Question: I'm looking for a pure CSS solution to do the following: Given some HTML structure
'''
<div>
<div>[content 1]</div>
<div class="expanded">[some bigger content 2]</div>
<div>[content 3]</div>
<div>[content 4]</div>
</div>
'''
have it display like:
> [content 1] [content 3] [content 4][ s o m e b i g g e r c o n t e n t 2 ]
(edit: I've uploaded a screenshot of the solution of Illimar Pihlamae, this is about what I want)

I need the css to make the 'expanded' content . How do I do this, and is there a name for this technique?
I'd prefer a non-javascript solution.
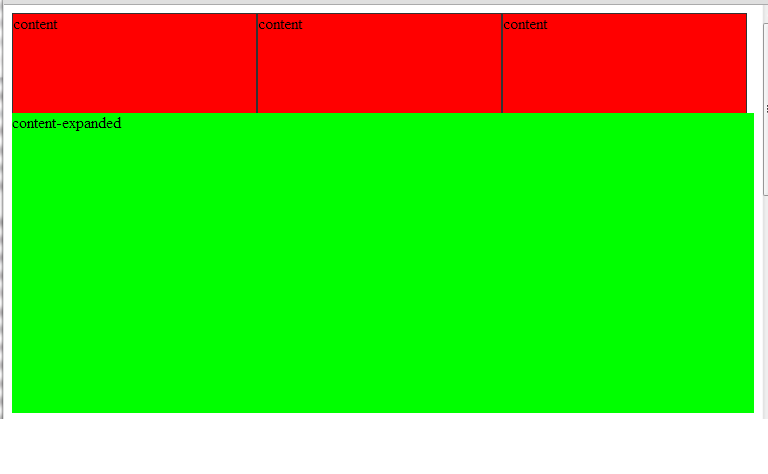
Answer: The best I can think of is something like this:
'''
<div class="LayoutContainer">
<div class="top"><div class="container">content</div></div>
<div class="expand"><div class="container">content</div></div>
<div class="top"><div class="container">content</div></div>
<div class="top"><div class="container">content</div></div>
</div>
'''
With the CSS
'''
.top {
float: left;
width: 33.33%;
}
.expand {
clear: both;
width: 100%;
position: absolute;
top: 100px;
}
.top .container {
background: #f00;
border: 1px solid #333;
height: 100px;
}
.expand .container {
background: #0f0;
height: 300px;
}
.LayoutContainer {
position: relative;
height: 400px;
}
'''
Though works I would not actually advice to use this. The problem here is that you would need to know the heights of the layout boxes. But if that is the case for you it would work.